Question: We developed a system that runs multiple instances based on a per instance configuration.
In the configuration you can define which should be used for the instance, which should have access to the system, etc.
The instances (we call them ) are differentiated by URL
e.g.
- - -
I check the current URL the user is accessing and know which configuration (design, groups) I should use for the instance.
Users can have access to multiple instances. This is checked by the groups the user is associated to, and by checking if one of the groups has access tho this instance ().
This is already designed.
But now I 'user_setting' should be also changeable per instance ()
A user for site A has a different country, organization, title, etc. than the same user for site B (this is unfortunately the case, even if it seems illogical).
I therefore created a table called 'user_settings' which stores all this information and has a foreign key to 'site'. But this table would grow horizontally over time because I can not tell if the columns mentioned above are the only ones that I need in this table. Eventually we have to add 100 attributes to change it on a per site basis.
Is there probably a better way how to design this?
I am not sure if I will get into problems if I further normalize this design. e.g. create a table (green in image).
See image for better visualization:

Anybody experience with this? Suggestions are more than welcome...
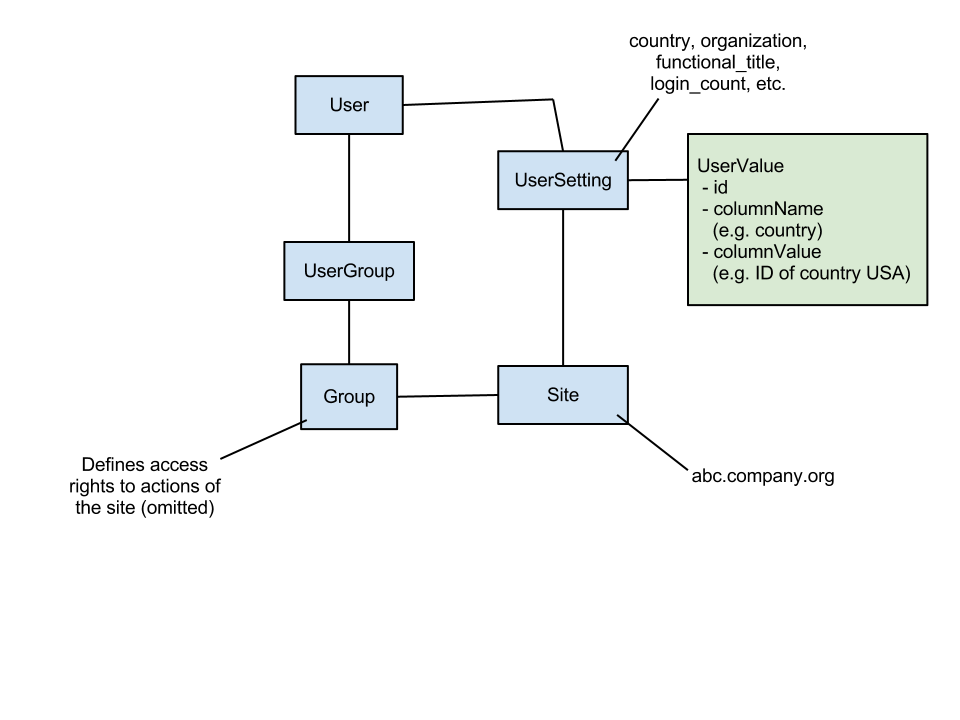
Answer: The table you're considering (green in your diagram) uses an approach called (EAV).
You can find many, many rants about the evils of EAV using Google. I personally believe that there is a place for EAV, and user settings might be one of them.
However, you should read up on the drawbacks of EAV before you make up your mind.
In my view, having a very wide settings table won't be that bad, especially if most users will have values set for most settings.